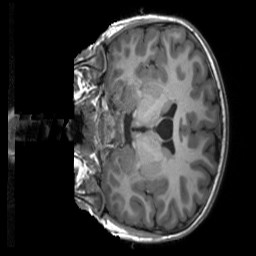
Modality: T1w
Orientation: coronal
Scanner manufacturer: siemens
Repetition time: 2.3 s
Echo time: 0.00229 s